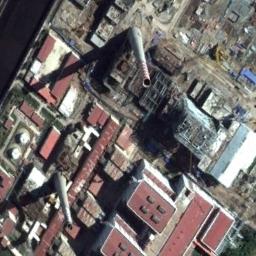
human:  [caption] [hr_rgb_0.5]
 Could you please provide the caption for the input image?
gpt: There are two thermal power stations next to the buildings .

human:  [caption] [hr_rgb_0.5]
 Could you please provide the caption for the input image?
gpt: Neatly planned factory building with two chimneys in the thermal power station .

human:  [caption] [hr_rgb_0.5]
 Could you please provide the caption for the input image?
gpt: The thermal power station is on the bare land next to some buildings .

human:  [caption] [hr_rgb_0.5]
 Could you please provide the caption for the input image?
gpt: There are many buildings next to the thermal power station .

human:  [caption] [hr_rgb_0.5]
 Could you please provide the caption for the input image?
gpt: There are some red buildings on the thermal power station .